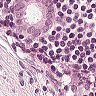
Metastatic tissue present: yes